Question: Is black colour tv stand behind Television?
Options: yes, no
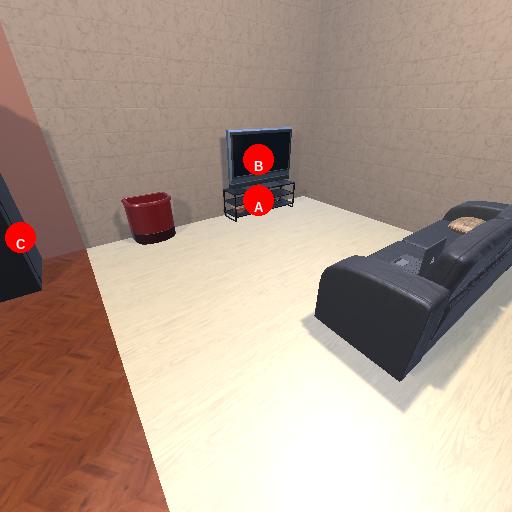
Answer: yes